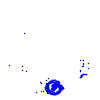
Particle: electron